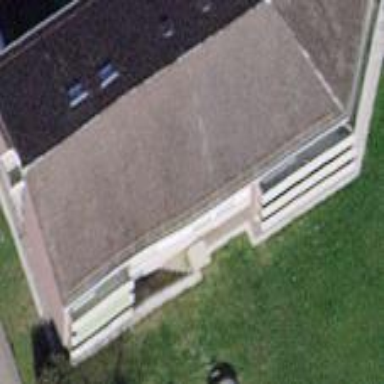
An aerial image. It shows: Gabled building with the roof oriented along its structure.